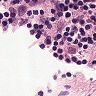
Metastatic tissue present: no